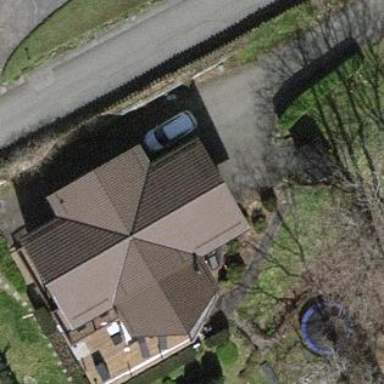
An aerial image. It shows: Simple house.